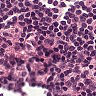
Metastatic tissue present: no